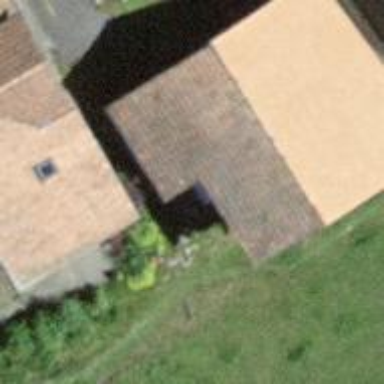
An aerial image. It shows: Barn.